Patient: sex F, age 56
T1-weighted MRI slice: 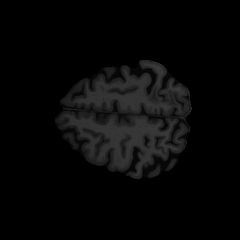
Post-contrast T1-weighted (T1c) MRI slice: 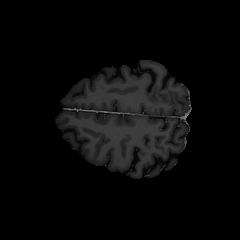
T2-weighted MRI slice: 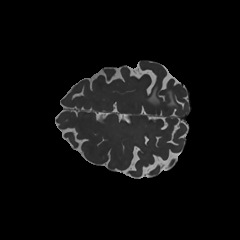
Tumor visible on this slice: yes
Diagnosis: Glioblastoma, IDH-wildtype
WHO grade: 4